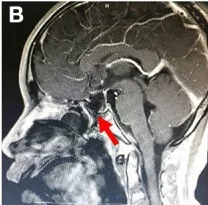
Brain magnetic resonance imaging (MRI) and computed tomography (CT) image after patient admission. (B) Sagittal enhanced MRI of pituitary showed that the craniopharyngioma was completely removed, and the skull base was incompletely covered by mucosal flap (January 29, 2019).
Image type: radiology (mri)